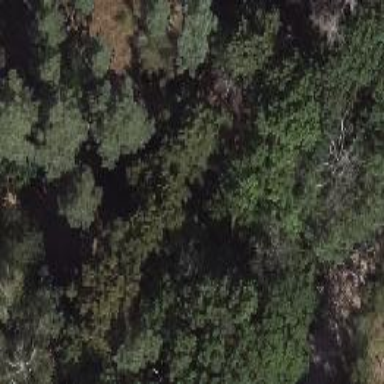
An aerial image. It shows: Section of forest.